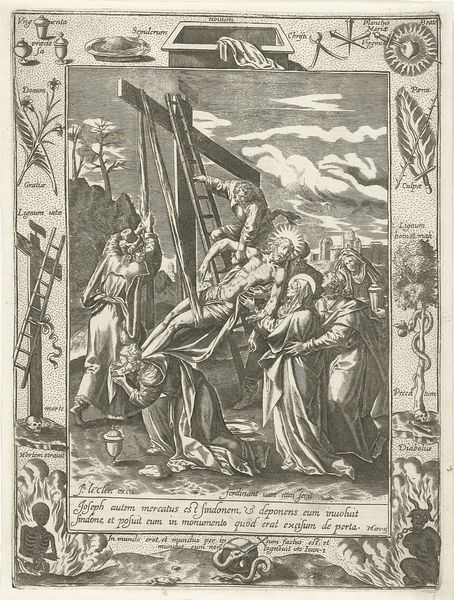
Titel: Kruisafneming
Künstler: Ferdinand Etten
Standort: Amsterdam
Institution: Rijksmuseum
Schlagwörter: baum, feuer, himmel, wolken, bäume, menschen, blumen, tuch, bibel, johannes, neues testament, rahmen, qualm, sonne, kelch, pflanzen, apfel, füße, schrift, kette, leiter, tafel, ramen, nägel, kreuz, flammen, druck, stich, schwert, schlange, heiligenschein, skelett, christus, grab, jesus, kreuzigung, teufel, herz, jünger, maria, kupferstich, gefäße, beweinung, grablegung, joseph, gerippe, zange, schergen, kruzigung, flammenschwert, golgota, ölle, send